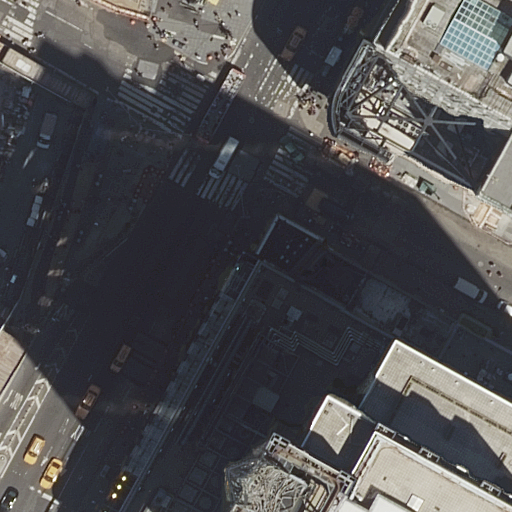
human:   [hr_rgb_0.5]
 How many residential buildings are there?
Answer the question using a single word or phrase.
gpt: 4

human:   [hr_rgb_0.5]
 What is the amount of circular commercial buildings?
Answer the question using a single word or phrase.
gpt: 0

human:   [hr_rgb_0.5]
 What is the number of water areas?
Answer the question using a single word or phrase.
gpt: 0

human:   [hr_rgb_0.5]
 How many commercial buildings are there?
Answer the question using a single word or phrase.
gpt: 0

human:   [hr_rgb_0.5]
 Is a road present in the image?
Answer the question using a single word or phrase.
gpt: yes

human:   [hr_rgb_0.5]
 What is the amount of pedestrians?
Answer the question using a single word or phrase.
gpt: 1

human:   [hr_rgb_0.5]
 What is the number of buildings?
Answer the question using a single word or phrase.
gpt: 4

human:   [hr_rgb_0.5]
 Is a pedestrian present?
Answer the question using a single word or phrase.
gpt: yes

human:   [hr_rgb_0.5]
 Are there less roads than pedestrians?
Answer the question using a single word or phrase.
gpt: no

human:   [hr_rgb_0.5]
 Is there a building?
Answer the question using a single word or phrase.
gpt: yes

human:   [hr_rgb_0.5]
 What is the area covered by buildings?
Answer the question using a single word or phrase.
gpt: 1265m2

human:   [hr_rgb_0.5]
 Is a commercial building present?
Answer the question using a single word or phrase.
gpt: no

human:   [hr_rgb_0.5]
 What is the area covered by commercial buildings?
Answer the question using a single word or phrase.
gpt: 0m2

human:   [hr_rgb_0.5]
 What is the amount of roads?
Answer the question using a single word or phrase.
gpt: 6

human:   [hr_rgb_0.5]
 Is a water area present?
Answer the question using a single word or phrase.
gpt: no

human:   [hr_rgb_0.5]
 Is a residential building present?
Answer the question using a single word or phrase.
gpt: yes

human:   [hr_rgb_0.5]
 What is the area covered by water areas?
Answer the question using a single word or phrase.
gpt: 0m2

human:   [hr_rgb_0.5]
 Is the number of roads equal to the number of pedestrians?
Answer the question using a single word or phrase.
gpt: no

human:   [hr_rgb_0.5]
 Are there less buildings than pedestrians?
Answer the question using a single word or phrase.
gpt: no

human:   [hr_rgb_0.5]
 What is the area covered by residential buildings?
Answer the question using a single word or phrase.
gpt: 1265m2

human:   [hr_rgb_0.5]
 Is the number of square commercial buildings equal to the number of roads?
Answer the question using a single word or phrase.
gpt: no

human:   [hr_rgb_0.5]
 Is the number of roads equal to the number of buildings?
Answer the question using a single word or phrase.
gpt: no

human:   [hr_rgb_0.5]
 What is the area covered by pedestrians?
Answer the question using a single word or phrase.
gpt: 20m2

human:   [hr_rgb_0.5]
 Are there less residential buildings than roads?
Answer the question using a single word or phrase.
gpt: yes

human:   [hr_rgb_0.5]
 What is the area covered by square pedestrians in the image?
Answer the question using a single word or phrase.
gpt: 0m2

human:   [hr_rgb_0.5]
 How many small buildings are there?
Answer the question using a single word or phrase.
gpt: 1

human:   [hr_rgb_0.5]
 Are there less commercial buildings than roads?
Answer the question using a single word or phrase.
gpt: yes

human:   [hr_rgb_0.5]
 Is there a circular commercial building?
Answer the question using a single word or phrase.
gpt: no

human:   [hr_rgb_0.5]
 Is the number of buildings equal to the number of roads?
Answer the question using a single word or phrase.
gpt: no

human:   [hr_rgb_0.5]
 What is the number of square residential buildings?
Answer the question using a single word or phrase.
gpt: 0

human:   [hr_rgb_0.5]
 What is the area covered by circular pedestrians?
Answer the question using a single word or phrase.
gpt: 0m2

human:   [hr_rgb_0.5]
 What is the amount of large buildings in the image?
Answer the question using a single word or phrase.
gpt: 1

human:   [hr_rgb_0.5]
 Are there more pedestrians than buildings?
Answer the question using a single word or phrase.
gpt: no

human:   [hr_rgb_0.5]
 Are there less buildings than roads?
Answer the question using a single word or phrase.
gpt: yes

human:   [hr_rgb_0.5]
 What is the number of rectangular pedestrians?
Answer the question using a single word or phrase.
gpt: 1

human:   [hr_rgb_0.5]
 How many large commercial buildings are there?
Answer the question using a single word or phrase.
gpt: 0

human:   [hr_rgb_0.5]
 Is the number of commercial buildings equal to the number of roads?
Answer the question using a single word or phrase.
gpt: no

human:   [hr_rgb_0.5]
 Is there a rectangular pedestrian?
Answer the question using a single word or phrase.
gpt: yes

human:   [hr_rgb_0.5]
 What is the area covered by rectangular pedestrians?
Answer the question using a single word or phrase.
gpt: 20m2

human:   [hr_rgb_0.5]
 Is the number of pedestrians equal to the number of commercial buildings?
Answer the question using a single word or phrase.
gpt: no

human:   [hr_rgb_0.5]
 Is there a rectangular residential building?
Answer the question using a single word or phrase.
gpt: yes

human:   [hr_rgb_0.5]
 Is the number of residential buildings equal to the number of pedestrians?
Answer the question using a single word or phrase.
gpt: no

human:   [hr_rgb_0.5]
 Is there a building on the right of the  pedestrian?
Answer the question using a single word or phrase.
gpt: yes

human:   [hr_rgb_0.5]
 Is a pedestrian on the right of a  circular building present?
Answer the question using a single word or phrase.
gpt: no

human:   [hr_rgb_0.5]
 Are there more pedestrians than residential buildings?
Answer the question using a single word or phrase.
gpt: no

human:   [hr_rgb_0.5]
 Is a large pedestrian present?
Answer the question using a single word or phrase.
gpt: no

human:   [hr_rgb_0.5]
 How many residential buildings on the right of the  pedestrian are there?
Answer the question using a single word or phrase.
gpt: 4

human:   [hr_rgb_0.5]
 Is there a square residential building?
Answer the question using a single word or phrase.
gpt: no

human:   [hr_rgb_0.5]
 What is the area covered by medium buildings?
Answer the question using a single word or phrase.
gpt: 728m2

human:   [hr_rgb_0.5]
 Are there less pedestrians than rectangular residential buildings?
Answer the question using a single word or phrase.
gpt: yes

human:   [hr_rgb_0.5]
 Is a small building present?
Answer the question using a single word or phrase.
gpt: yes

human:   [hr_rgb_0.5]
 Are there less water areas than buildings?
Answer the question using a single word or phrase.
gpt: yes

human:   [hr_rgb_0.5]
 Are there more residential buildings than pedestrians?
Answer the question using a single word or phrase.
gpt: yes

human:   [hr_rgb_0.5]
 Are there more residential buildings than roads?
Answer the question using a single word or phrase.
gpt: no

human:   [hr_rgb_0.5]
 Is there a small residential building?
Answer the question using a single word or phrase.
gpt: yes

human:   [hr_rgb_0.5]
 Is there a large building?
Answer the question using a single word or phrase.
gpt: yes

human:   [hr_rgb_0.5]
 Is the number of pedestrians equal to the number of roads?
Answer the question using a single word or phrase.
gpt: no

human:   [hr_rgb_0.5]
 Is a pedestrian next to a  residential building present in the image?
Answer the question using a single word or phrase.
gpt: yes

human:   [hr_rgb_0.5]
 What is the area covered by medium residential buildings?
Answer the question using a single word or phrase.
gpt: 728m2

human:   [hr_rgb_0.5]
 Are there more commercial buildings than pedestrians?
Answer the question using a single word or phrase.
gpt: no

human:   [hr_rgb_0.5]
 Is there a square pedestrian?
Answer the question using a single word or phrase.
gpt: no

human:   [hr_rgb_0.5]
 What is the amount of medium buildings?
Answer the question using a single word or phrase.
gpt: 2

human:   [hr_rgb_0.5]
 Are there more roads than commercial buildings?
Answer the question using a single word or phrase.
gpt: yes

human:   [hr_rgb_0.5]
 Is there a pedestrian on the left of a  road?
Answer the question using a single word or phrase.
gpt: yes